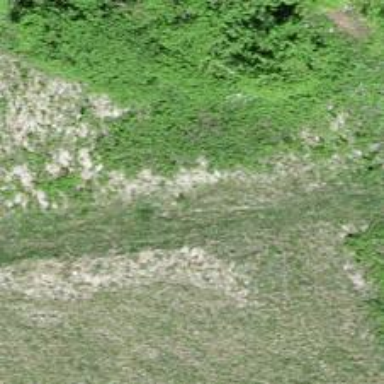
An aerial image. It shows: Path on the ground.